RGB frame:
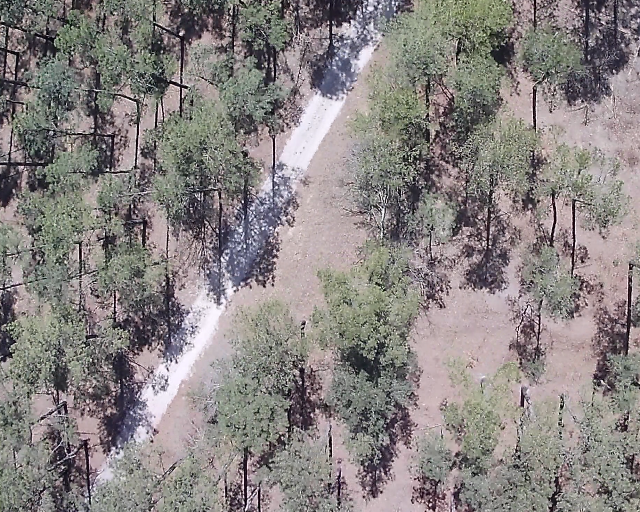
Thermal frame:
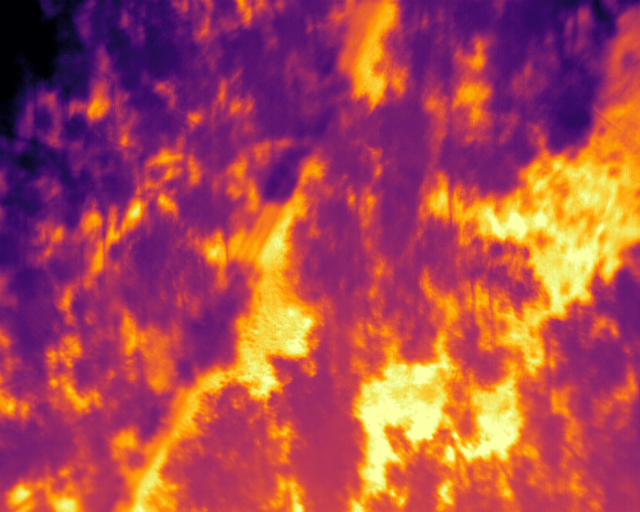
Captured: 2026-02-27 02:38:20
Pixels at or above 80 °C: 0 (fraction of frame: 0)